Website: apple
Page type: account-selection
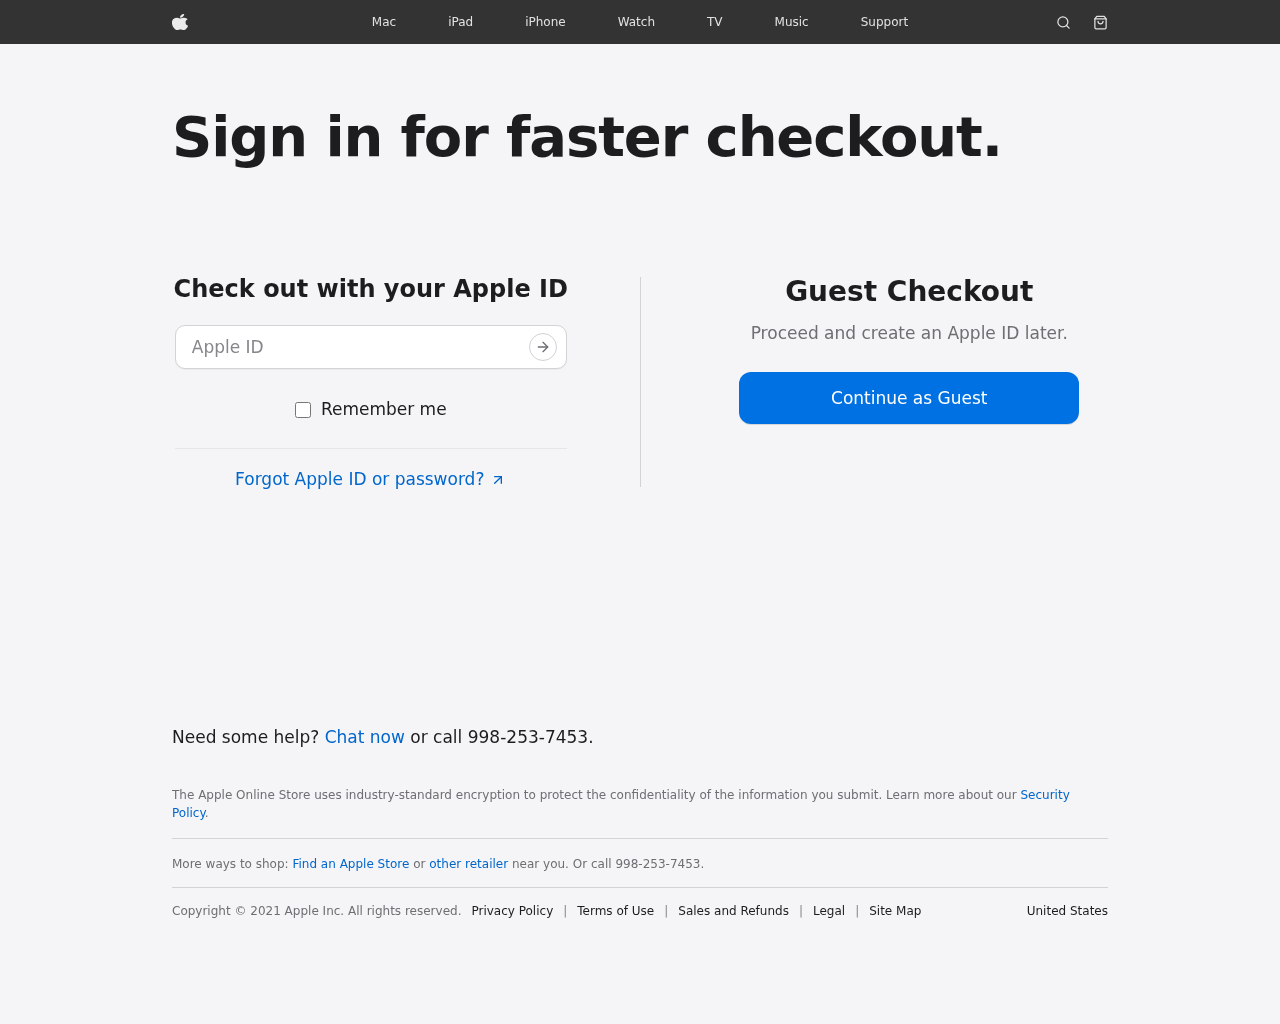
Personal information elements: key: PII_LOGIN_USERNAME
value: jesus.jenkins